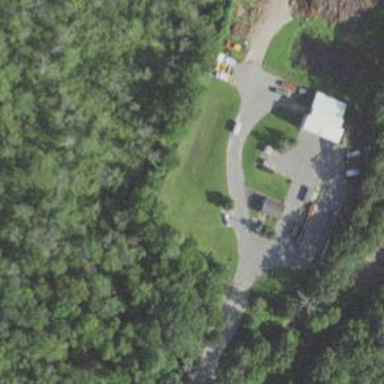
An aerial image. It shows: Waste transfer station.